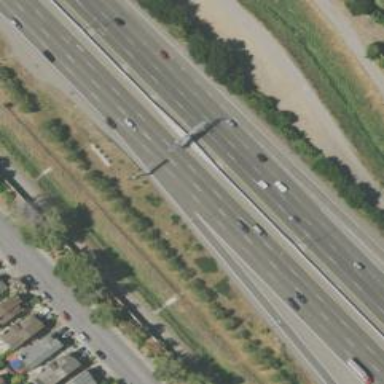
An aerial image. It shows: Motorway.